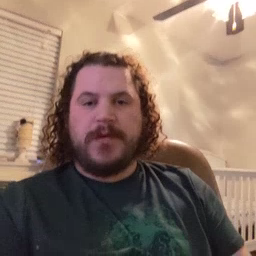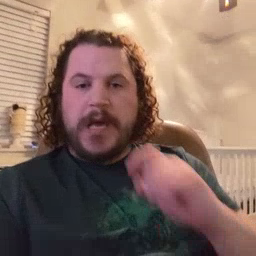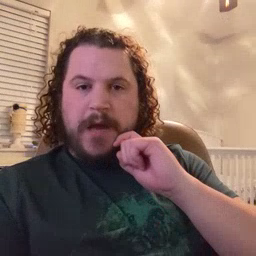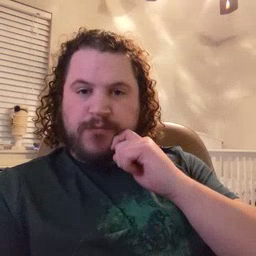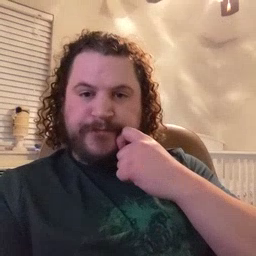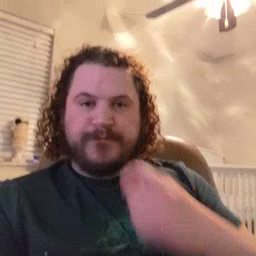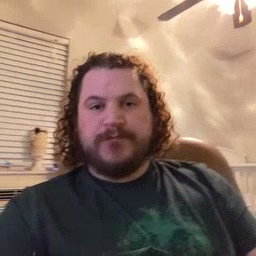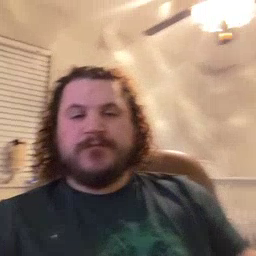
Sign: apple